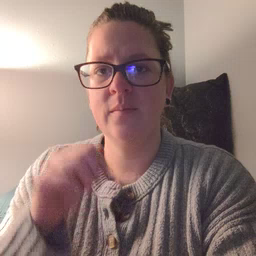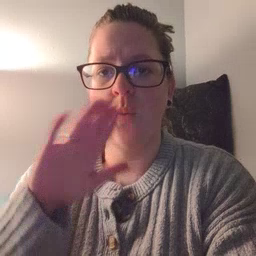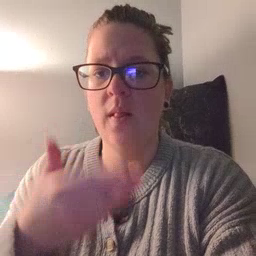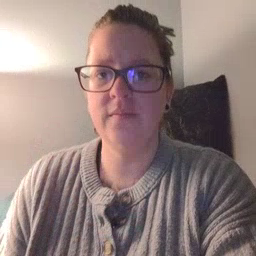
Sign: all